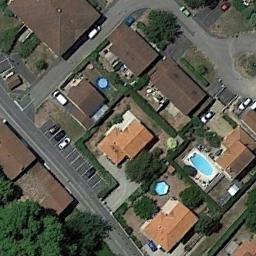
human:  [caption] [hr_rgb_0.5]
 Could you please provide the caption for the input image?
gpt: The medium residential area has some neatly arranged orange houses and a parking lot and some of the houses have swimming pools .

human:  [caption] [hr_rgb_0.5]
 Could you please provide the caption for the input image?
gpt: There are many houses in the medium - sized residential area .

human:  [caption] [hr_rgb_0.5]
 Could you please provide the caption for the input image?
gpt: There are many buildings of different shapes and sizes in medium residential area .

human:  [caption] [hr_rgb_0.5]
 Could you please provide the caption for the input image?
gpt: The medium residential is on the grass next to some trees and road .

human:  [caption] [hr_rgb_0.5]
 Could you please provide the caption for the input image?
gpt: There are some brown buildings on the medium residential area .